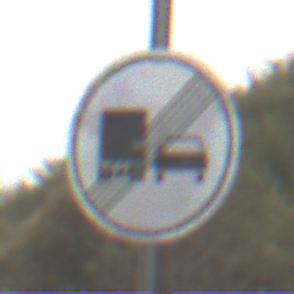
Verkehrszeichen: EndeUeberholverbotKraftfahrzeuge
Umgebung: Outdoor, Nature
Tageszeit: Midday
Wetter: Overcast
Licht: Natural
Jahreszeit: NotSpecified
Kontrast: LowContrast